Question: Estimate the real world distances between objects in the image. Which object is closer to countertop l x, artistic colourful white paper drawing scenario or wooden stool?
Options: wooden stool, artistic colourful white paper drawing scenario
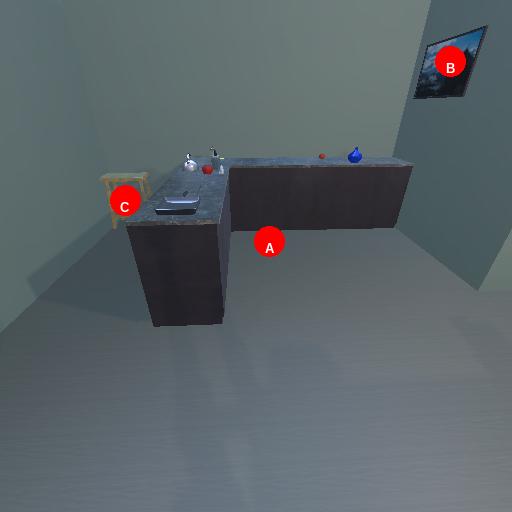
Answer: wooden stool